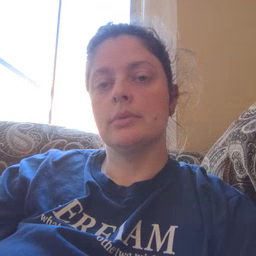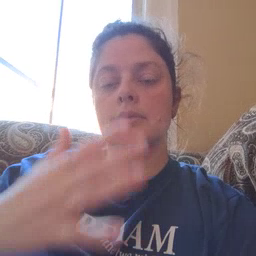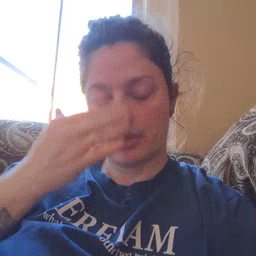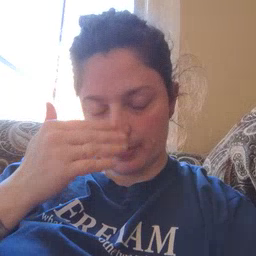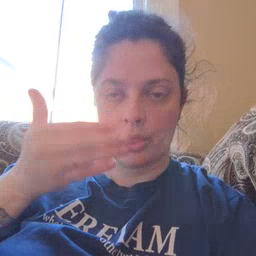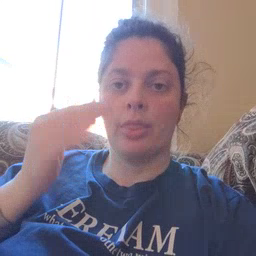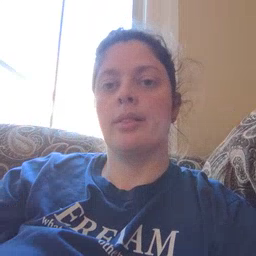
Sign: sleepy